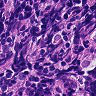
Metastatic tissue present: no